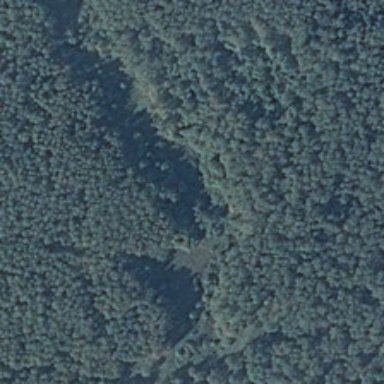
This is a vast and lush forest .